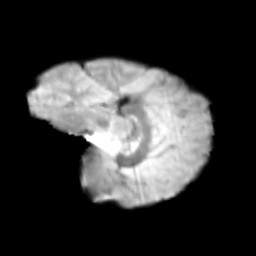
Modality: T2w
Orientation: sagittal
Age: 11
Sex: male
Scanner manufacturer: siemens
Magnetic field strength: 3 T
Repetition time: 3.8 s
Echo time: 0.07 s